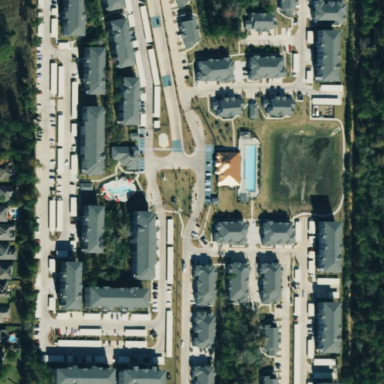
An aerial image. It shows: Residential area with apartments.